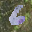
Label: 6